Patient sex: F
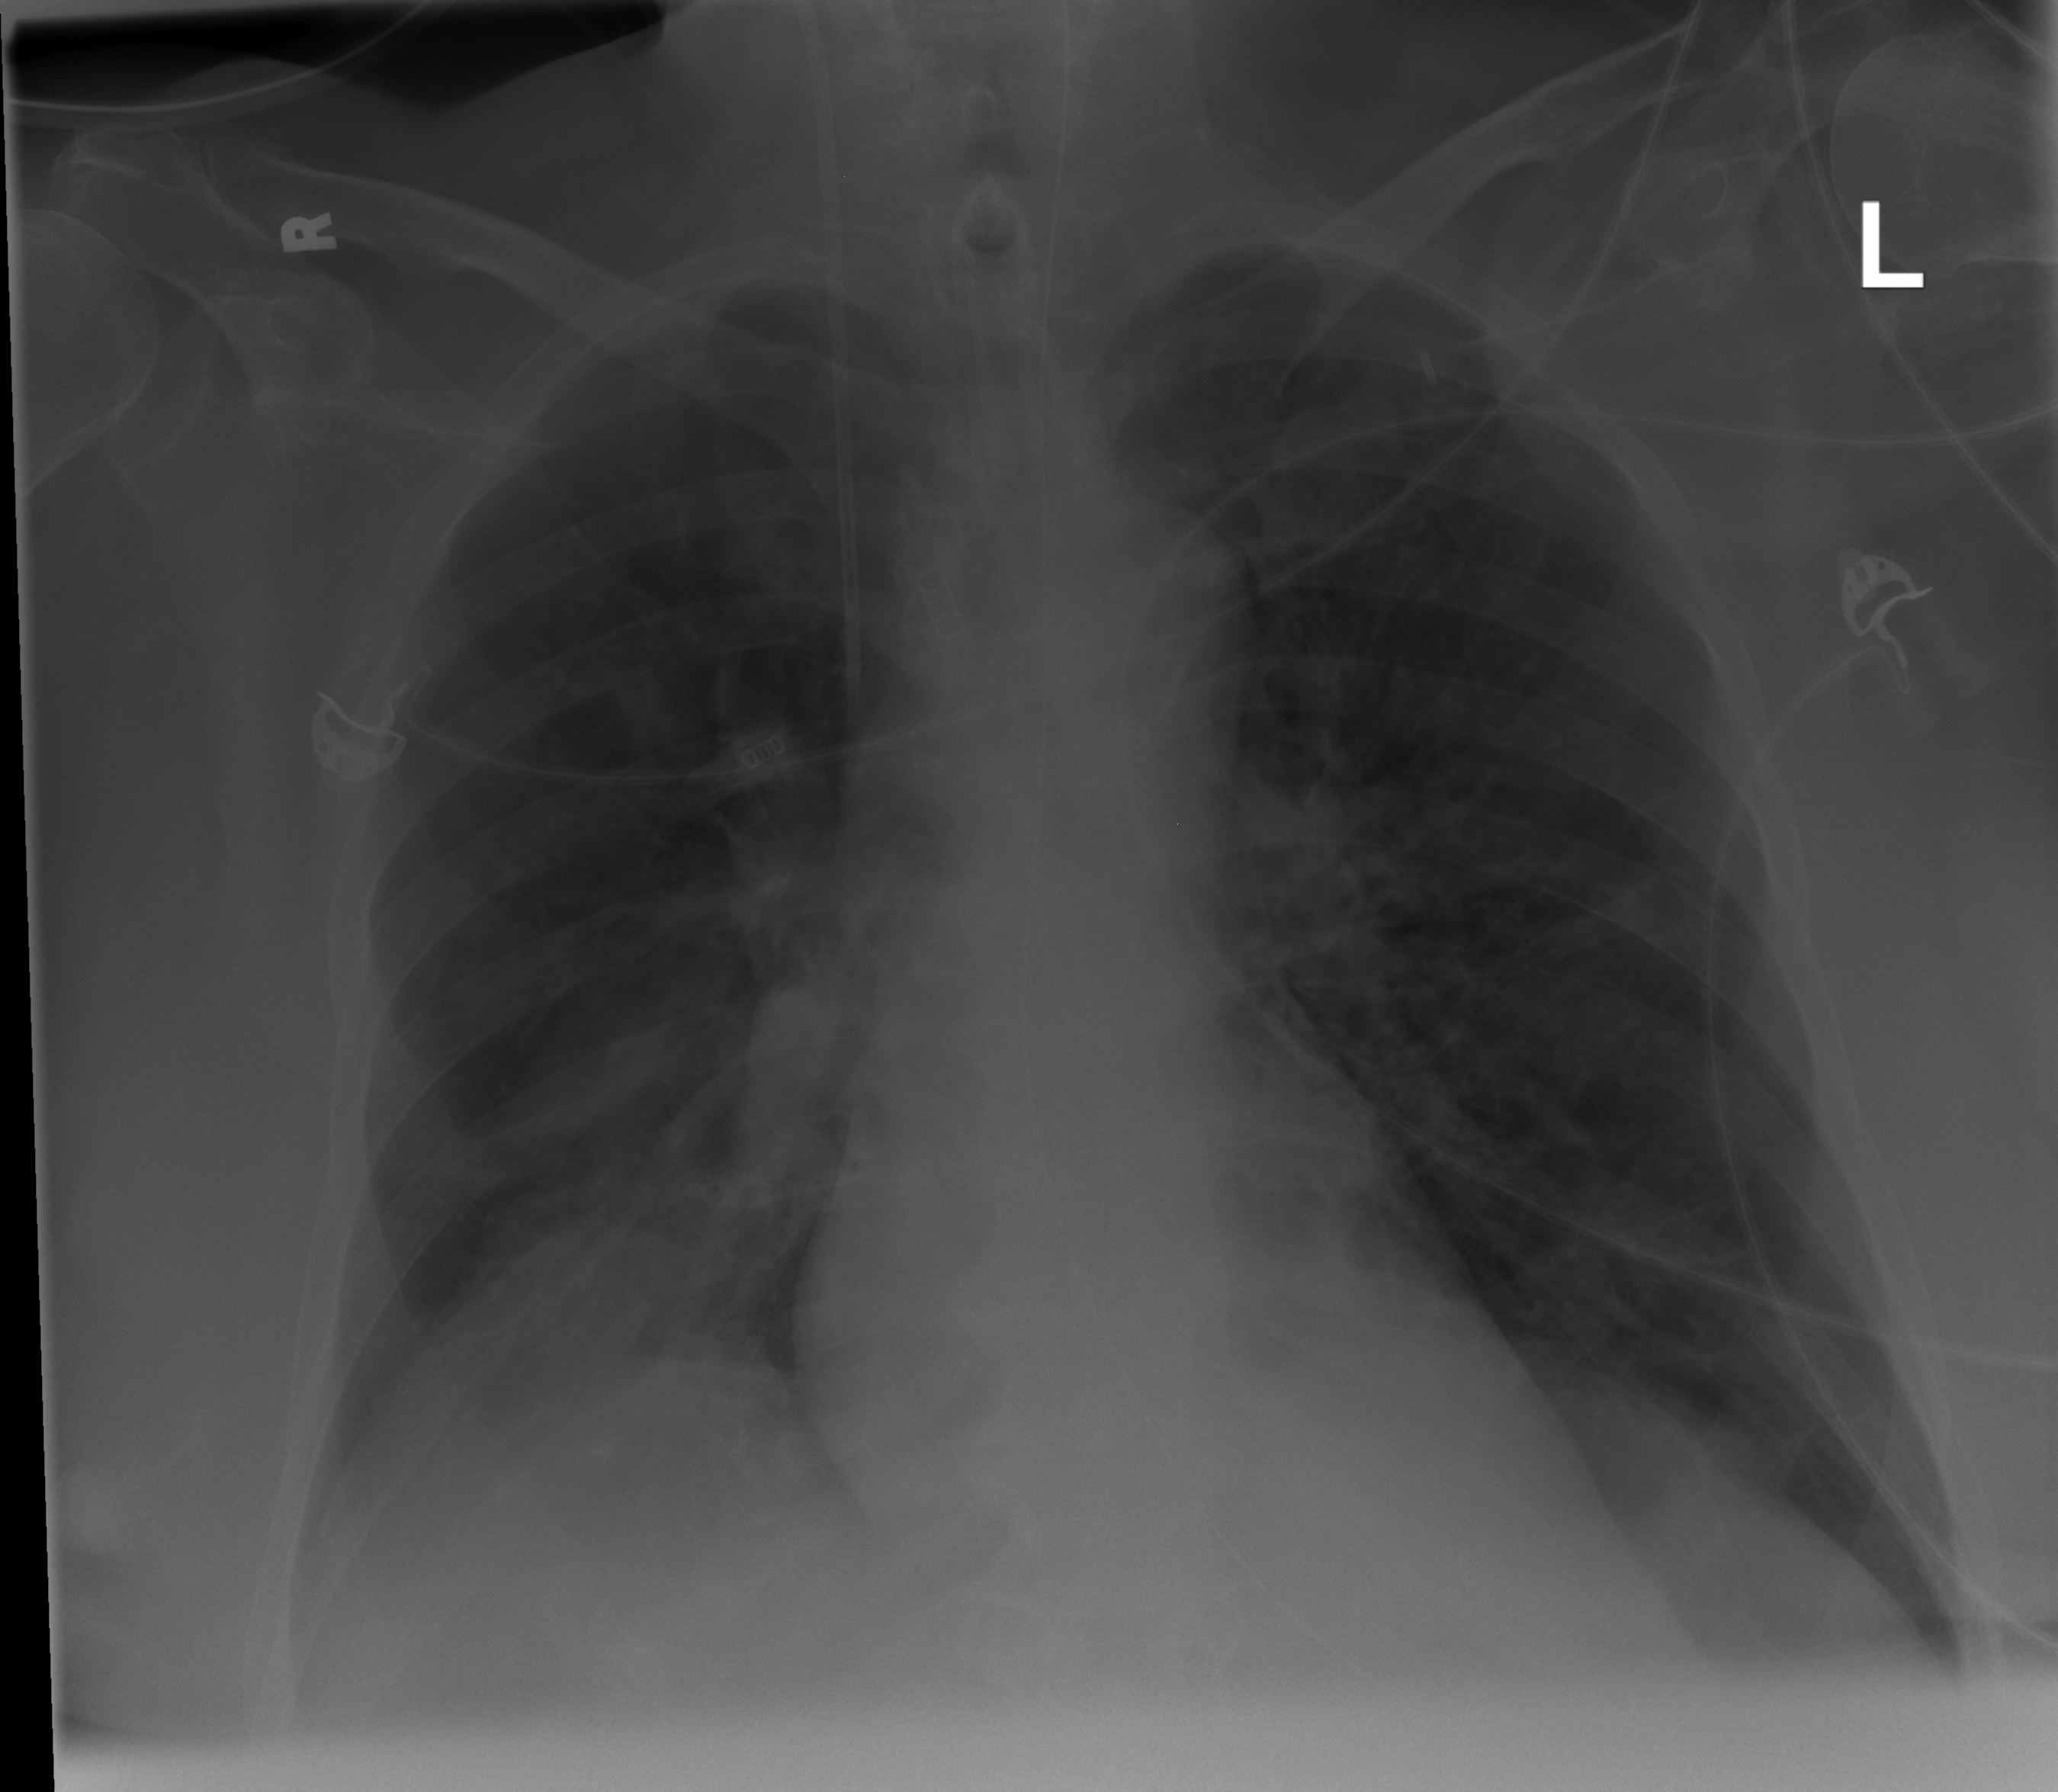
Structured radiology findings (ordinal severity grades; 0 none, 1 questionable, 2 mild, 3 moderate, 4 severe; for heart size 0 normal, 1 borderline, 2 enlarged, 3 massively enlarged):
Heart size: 0
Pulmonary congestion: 0
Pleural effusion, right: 0
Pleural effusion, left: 0
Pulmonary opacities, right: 0
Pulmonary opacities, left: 0
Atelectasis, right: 2
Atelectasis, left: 0